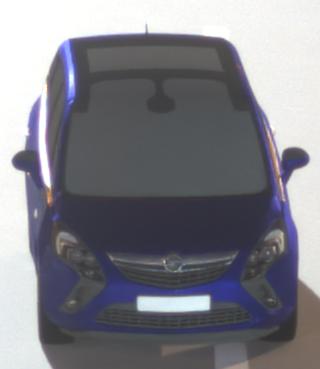
Make: Opel
Model: Zafira Tourer 1.8
Detailed model: Zafira (C) Tourer
Model produced from: 2012/01
Model produced until: 2015/06
Doors: 5
Color: blue
Road condition: dry road
Daytime: night
Contrast: high contrast